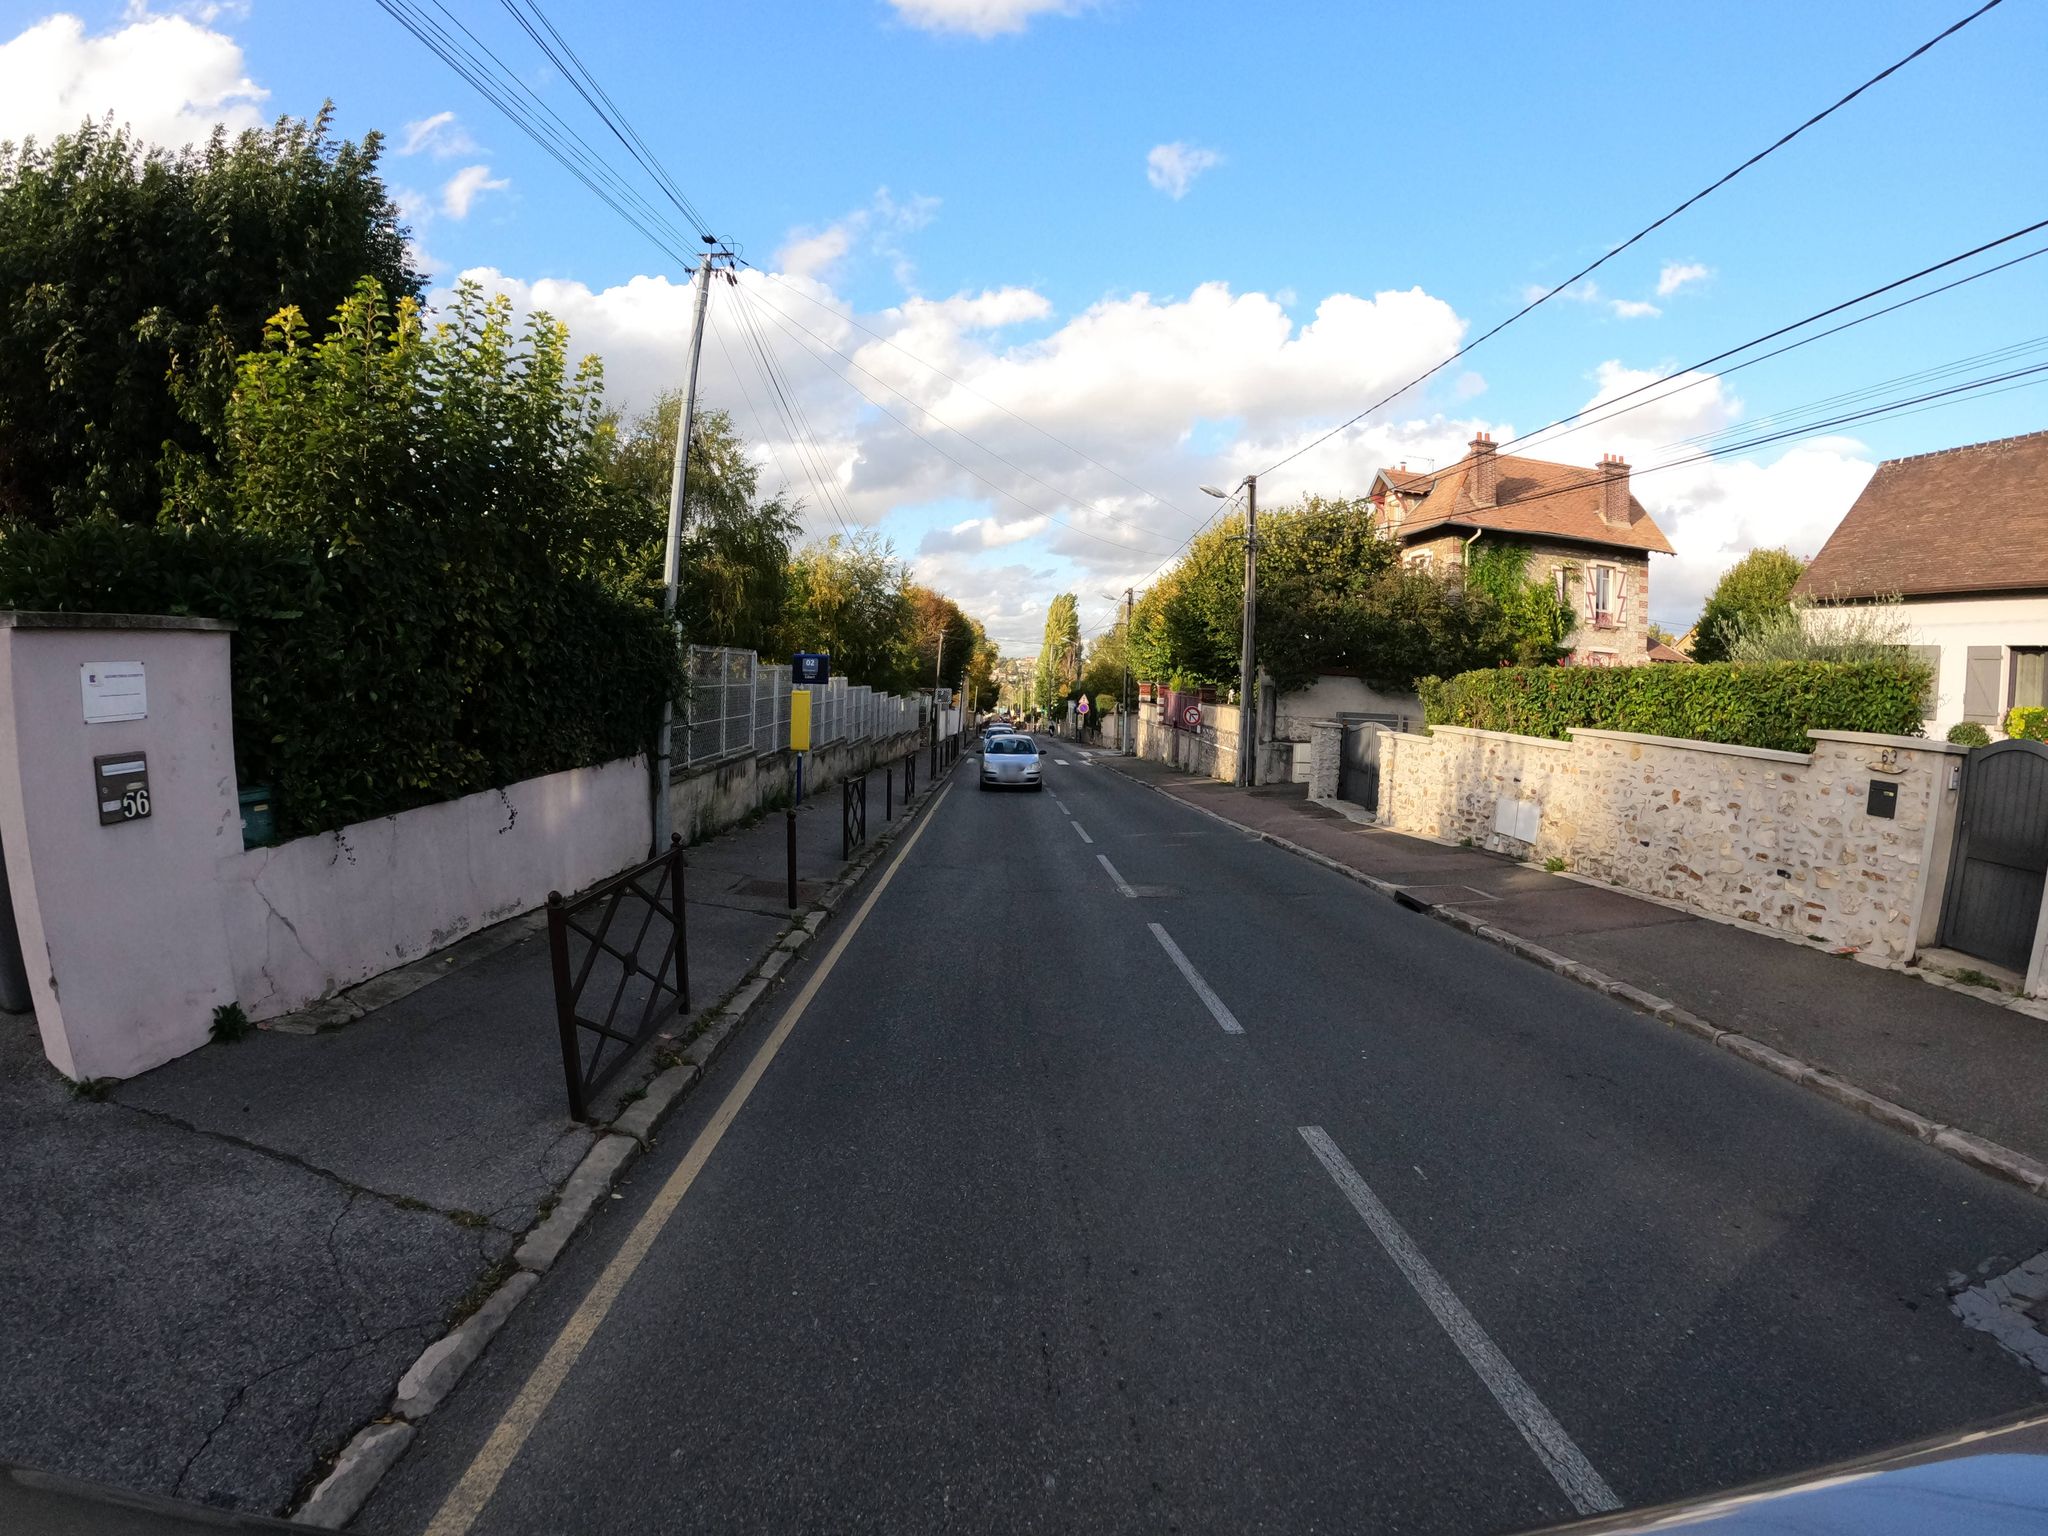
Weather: clear
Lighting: day
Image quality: good
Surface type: cycling surface
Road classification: residential
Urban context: urban centre
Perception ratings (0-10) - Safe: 4.67, Lively: 6.37, Beautiful: 5.71, Boring: 5.32, Depressing: 4.15, Wealthy: 7.28